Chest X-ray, PA view. Patient: 67 years old, sex M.
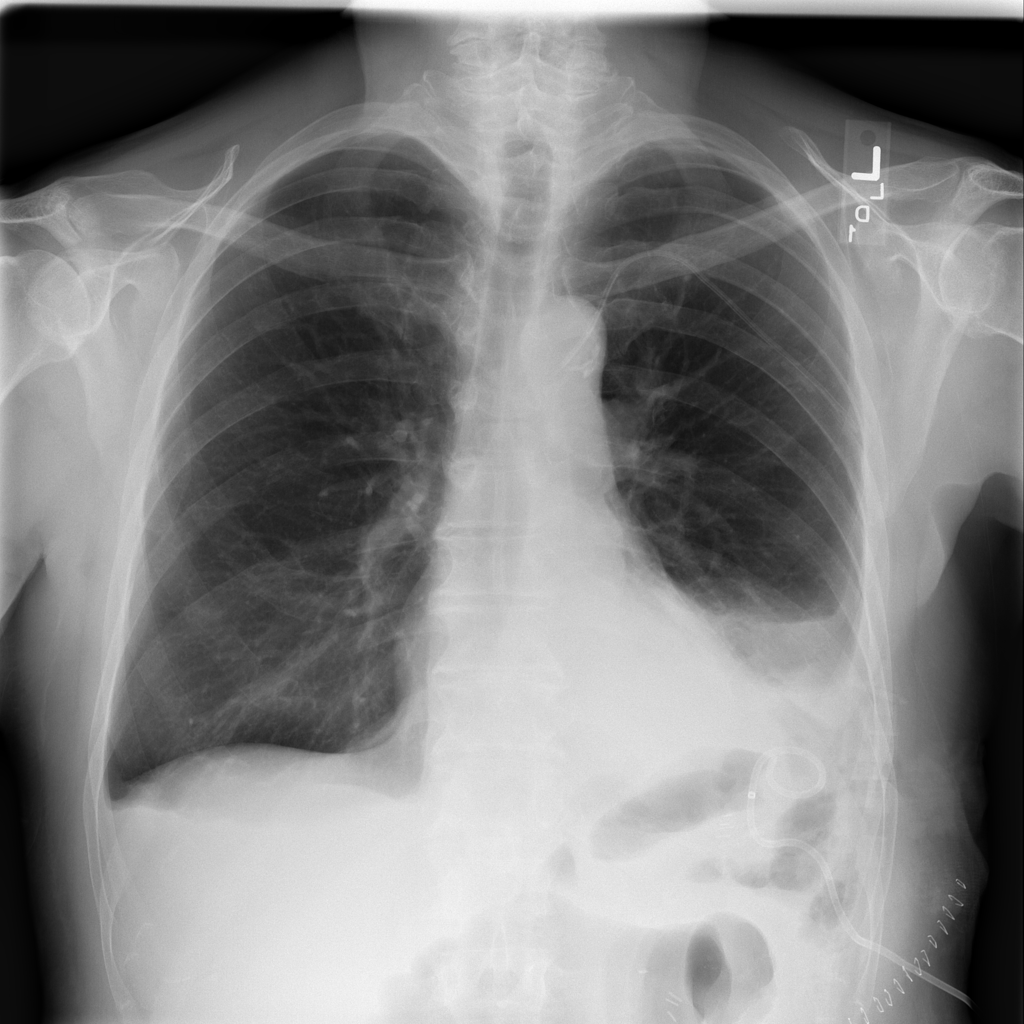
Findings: Effusion